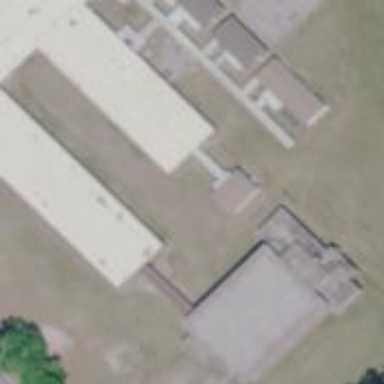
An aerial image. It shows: College building.